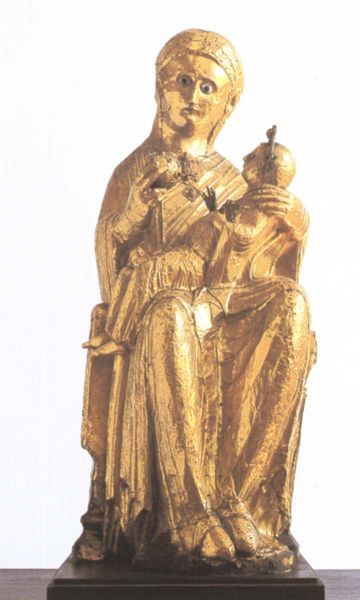
Titel: Madonna (Goldene Muttergottes)
Standort: Essen, Münster (EU - D - NRW)
Schlagwörter: hand, kopf, grob, sitzen, braun, brust, frau, holz, kleid, nase, blick, schleier, ball, arm, augen, falten, halten, sockel, hände, figur, gold, sitzend, kind, skulptur, statue, apfel, modern, thron, essen, ernst, pupillen, sitzt, plastik, podest, kugel, trohn, schoss, christus, jesus, romanik, schlüssel, maria, madonna, ikone, muttergottes, goldblech, schielt, 1100, stadtschlüssel, 1960, 1940, #skulptur